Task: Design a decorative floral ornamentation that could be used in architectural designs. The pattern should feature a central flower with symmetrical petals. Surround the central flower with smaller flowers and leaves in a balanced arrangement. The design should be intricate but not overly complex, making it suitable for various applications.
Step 922:
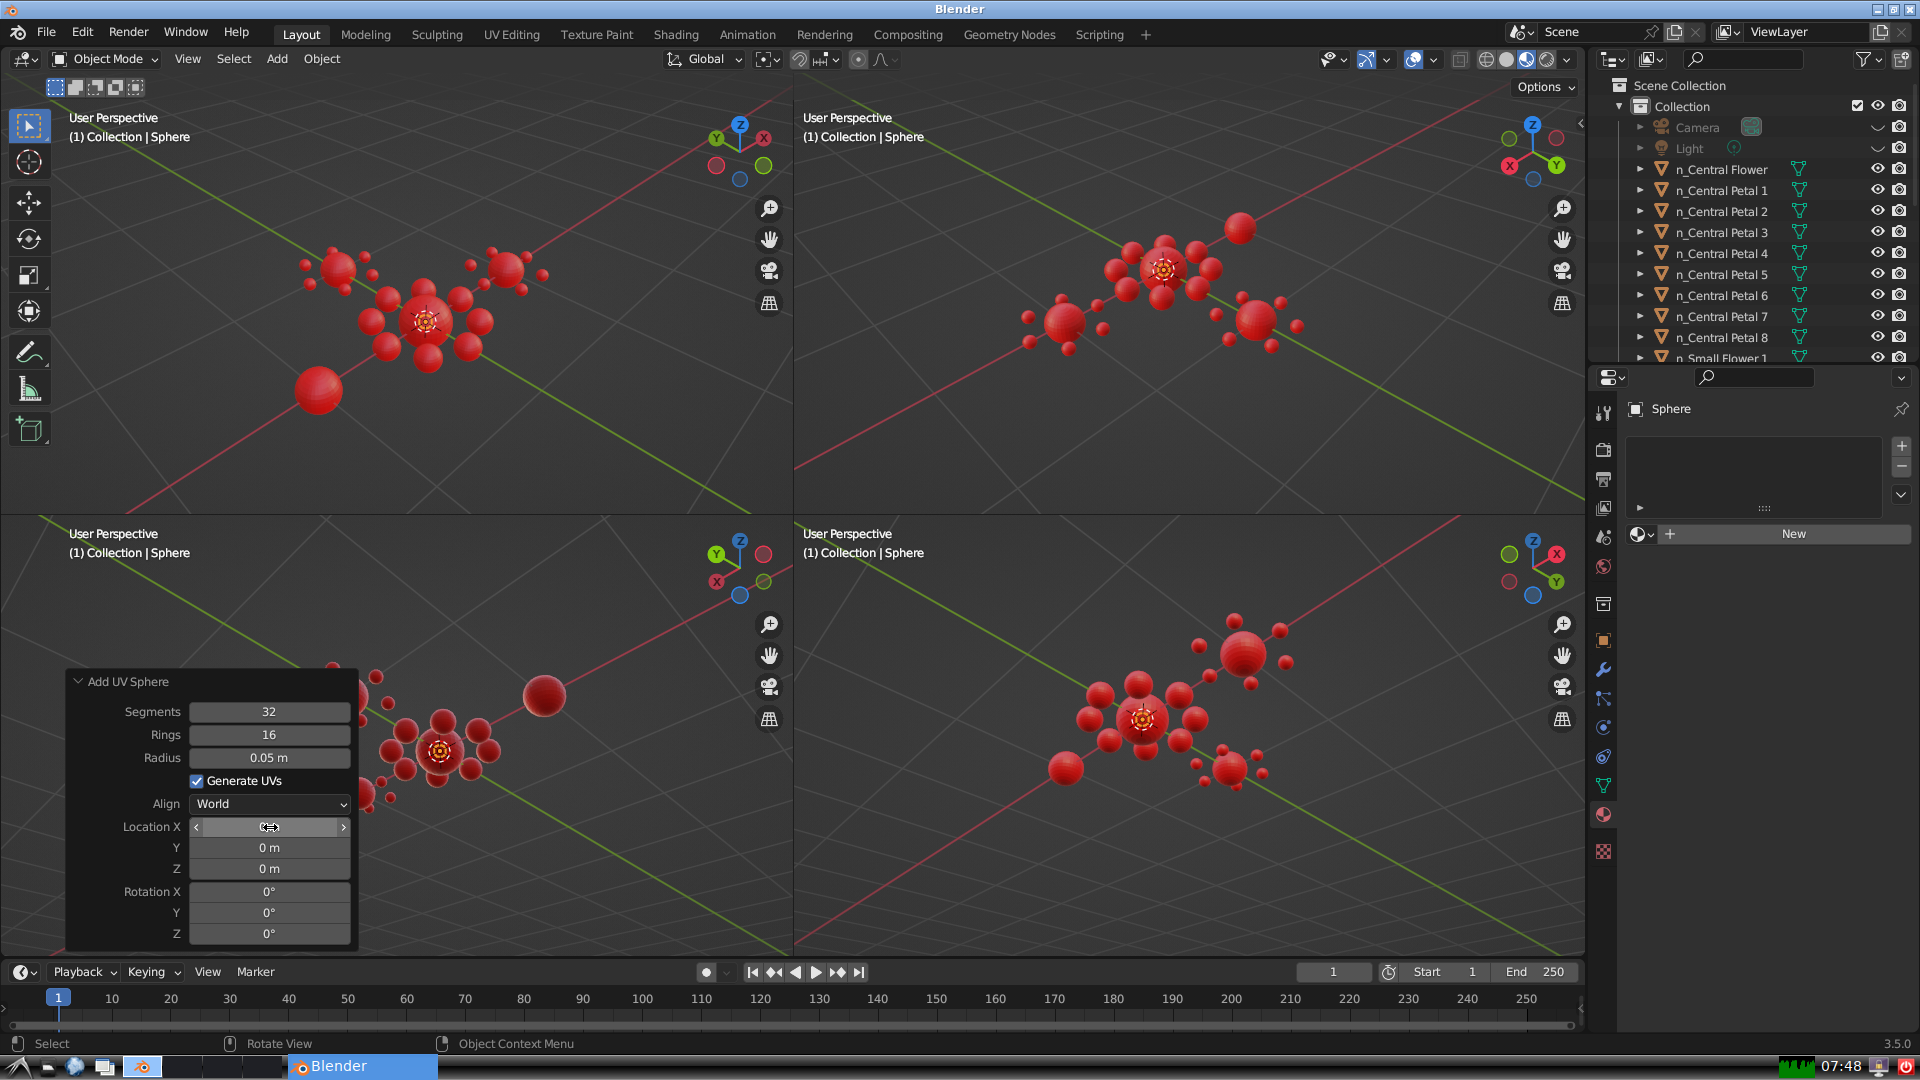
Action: click: no